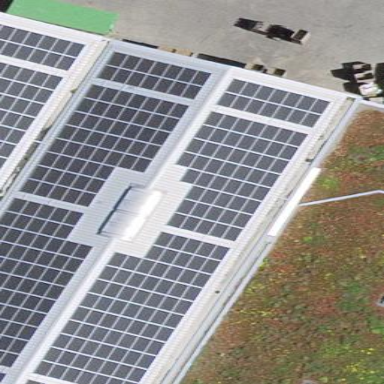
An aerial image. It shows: Solar power generator using photovoltaic panels.